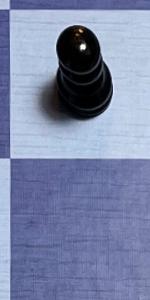
Label: Empty